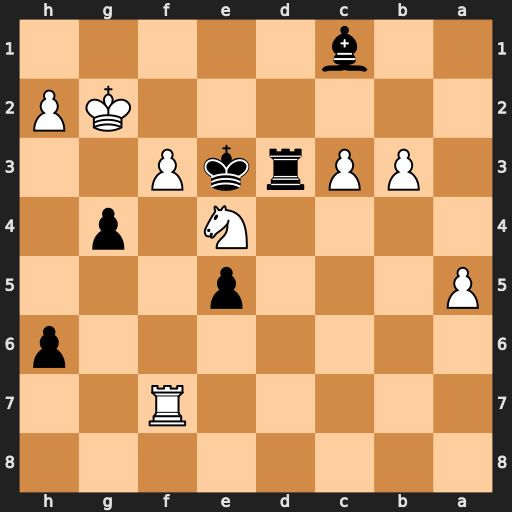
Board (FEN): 8/5R2/7p/P3p3/4N1p1/1PPrkP2/6KP/2b5
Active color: b
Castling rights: -
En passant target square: -
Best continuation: gxf3+ Rxf3+ Kxe4